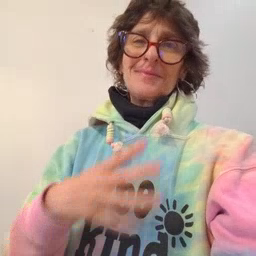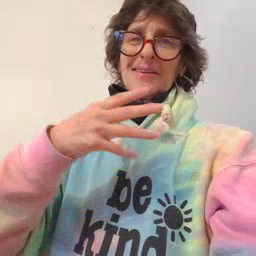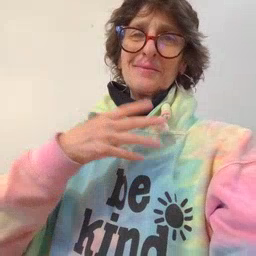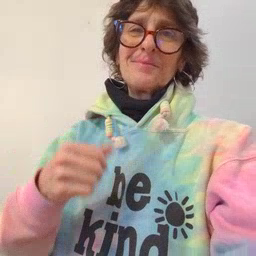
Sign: white